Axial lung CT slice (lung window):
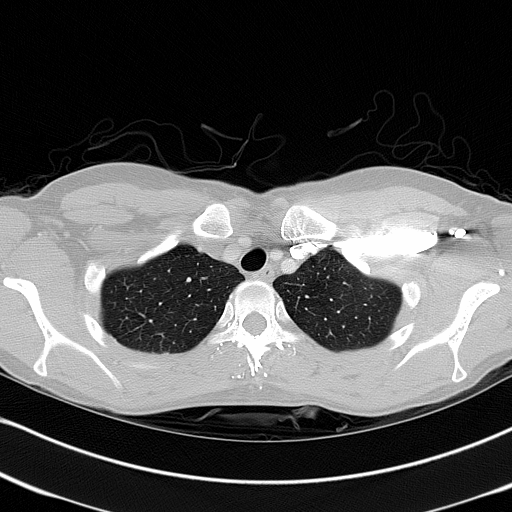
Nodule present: no